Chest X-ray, AP view. Patient: 28 years old, sex M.
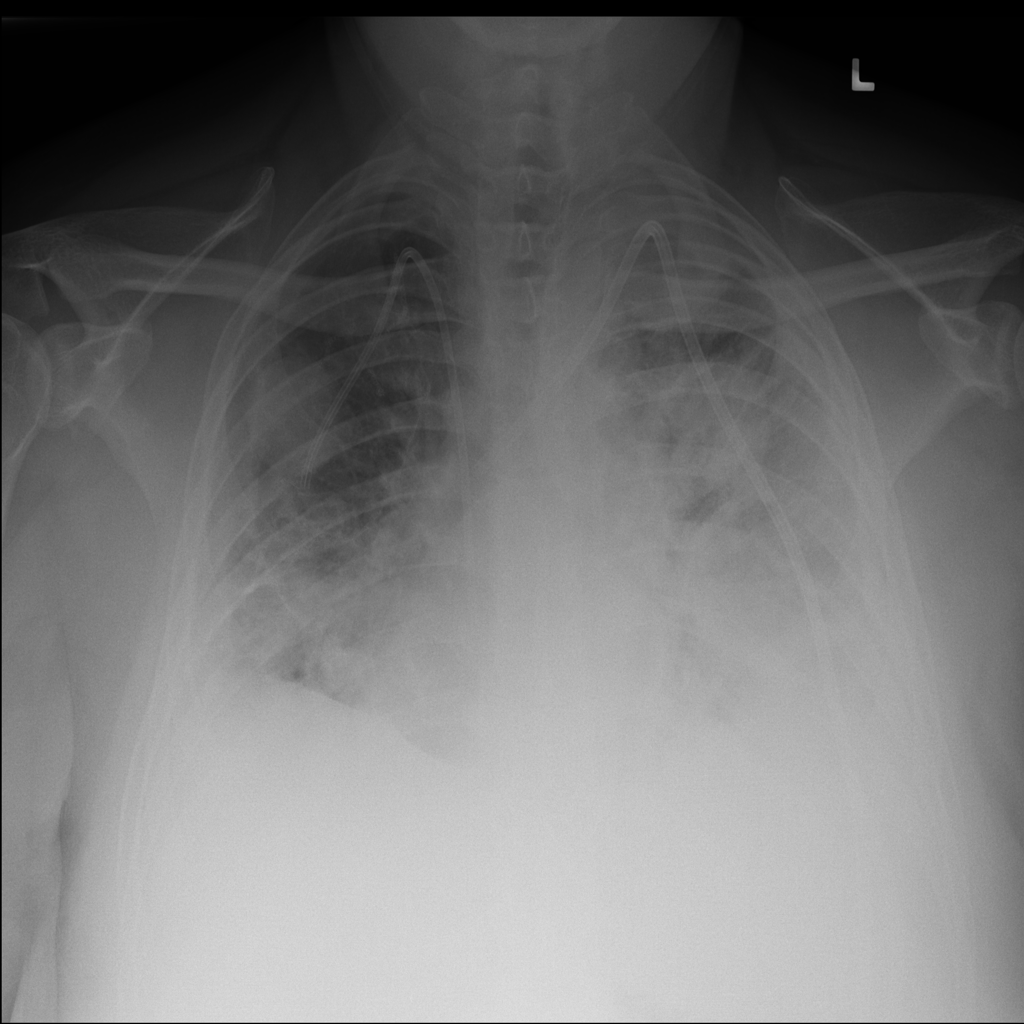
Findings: Mass